Question:
This code used to work 4 days back now it is showing error. I tried using pytube3 but that does not help.
'''
from pytube import YouTube**
YouTube('https://www.youtube.com/watch?v=JbBsqmKclXE').streams**
'''
HTTPError Traceback (most recent call last)
in ()
----> 1 YouTube('https://www.youtube.com/watch?v=JbBsqmKclXE').streams
14 frames
/usr/lib/python3.7/urllib/request.py in http_error_default(self, req, fp, code, msg, hdrs)
'''
647 class HTTPDefaultErrorHandler(BaseHandler):
648 def http_error_default(self, req, fp, code, msg, hdrs):
'''
--> 649 raise HTTPError(req.full_url, code, msg, hdrs, fp)
650
651 class HTTPRedirectHandler(BaseHandler):
HTTPError: HTTP Error 404: Not Found
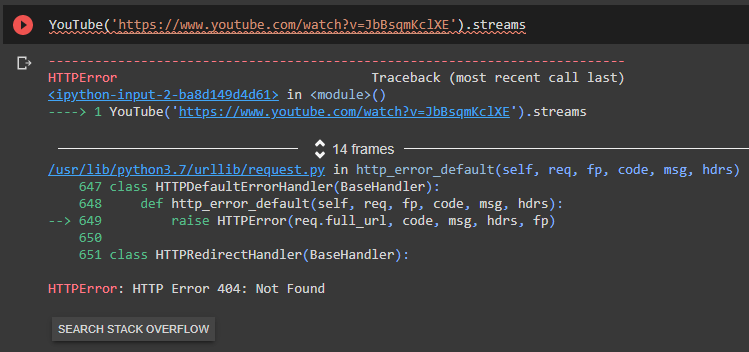
Answer: This issue has been fixed by <URL>. You can install 'Pytube' from
'''
pip install git+https://github.com/ssuwani/pytube
'''